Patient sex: F
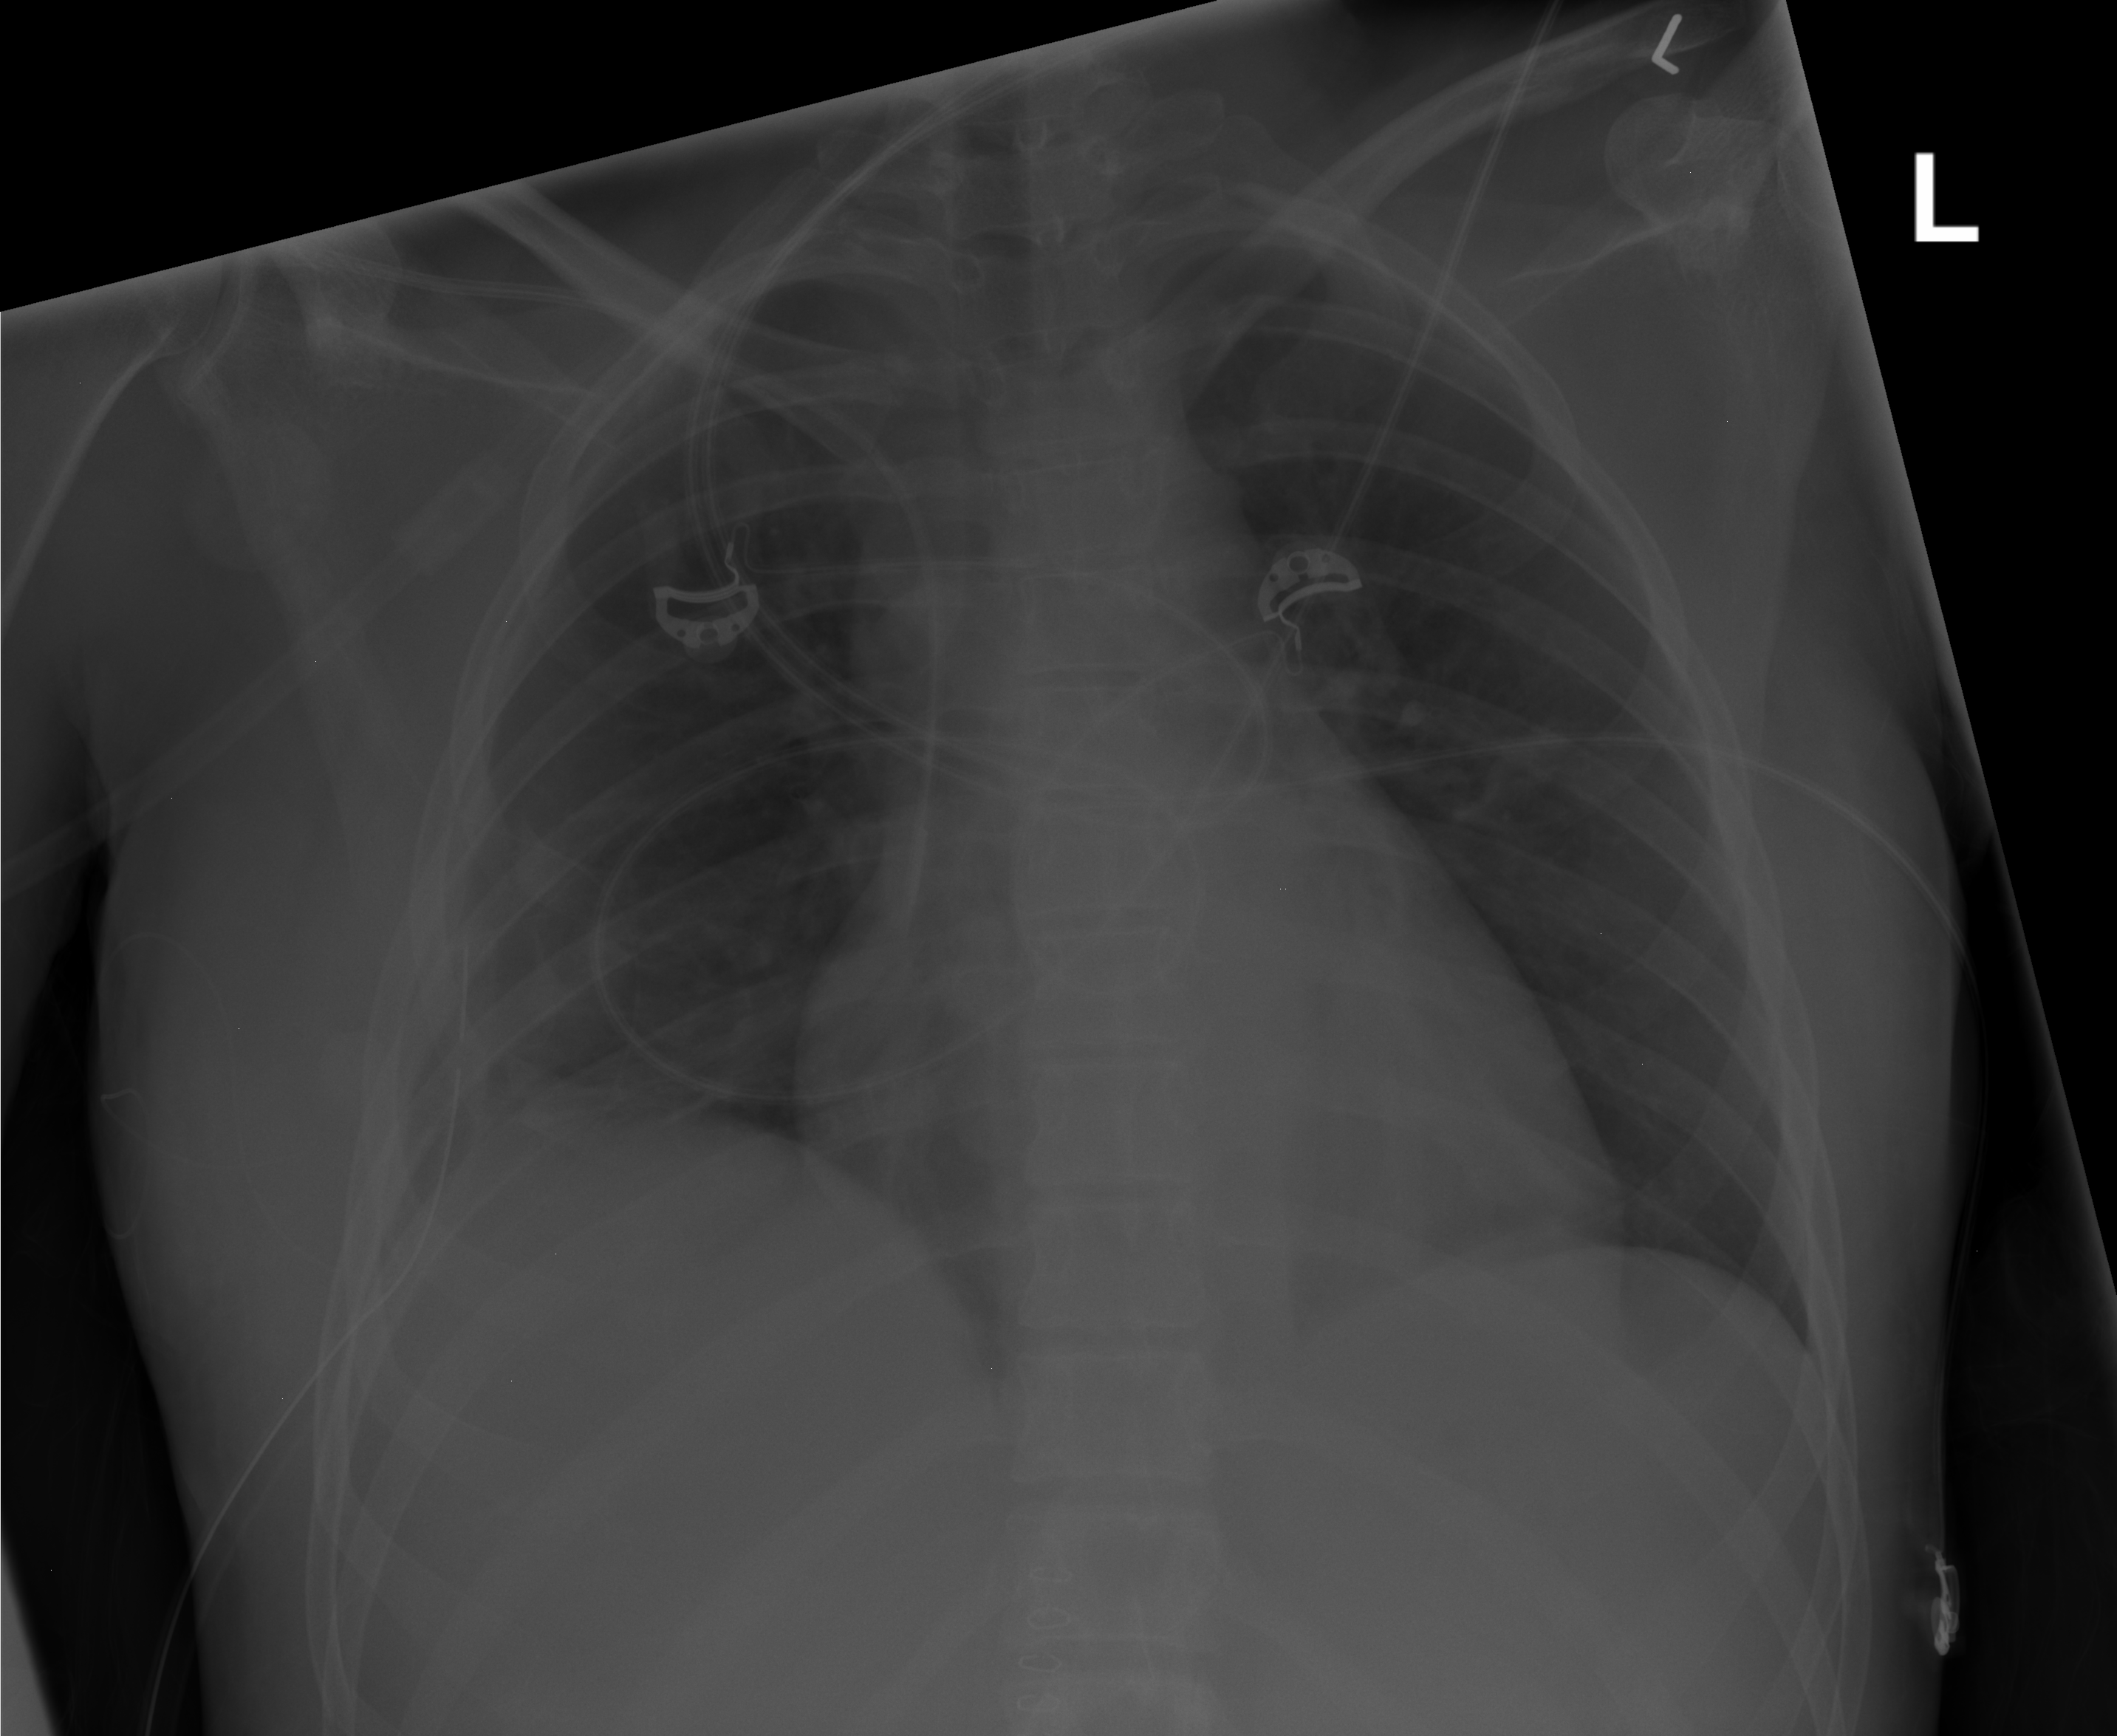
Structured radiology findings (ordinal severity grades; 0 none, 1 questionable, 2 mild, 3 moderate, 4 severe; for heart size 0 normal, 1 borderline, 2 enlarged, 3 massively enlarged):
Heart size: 0
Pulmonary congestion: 0
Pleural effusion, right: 2
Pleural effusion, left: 0
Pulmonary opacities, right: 0
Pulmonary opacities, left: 0
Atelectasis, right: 2
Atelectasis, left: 0